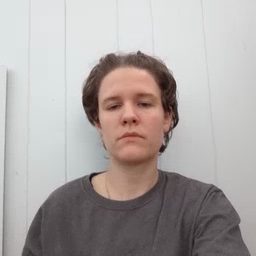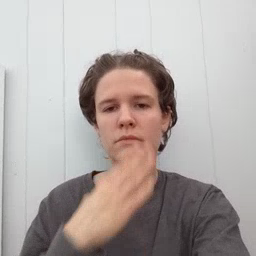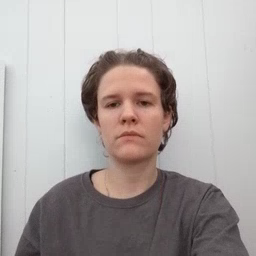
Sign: quiet